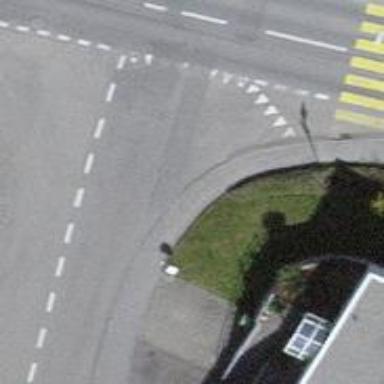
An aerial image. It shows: Kerb serving as barrier.